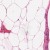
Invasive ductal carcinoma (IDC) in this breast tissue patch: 0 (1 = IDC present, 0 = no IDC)